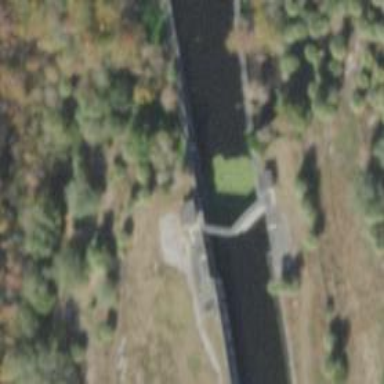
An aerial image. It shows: Lock gate along waterway.